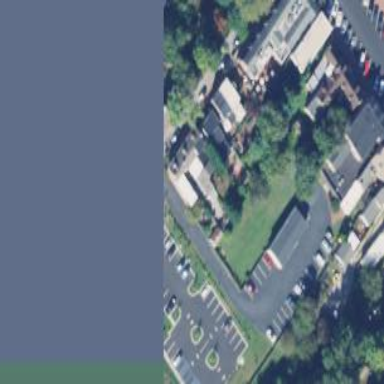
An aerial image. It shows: Paved parking area.